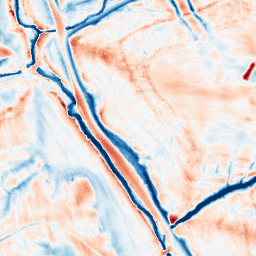
Category: edge_preserving
Decomposition family: guided
Decomposition parameters: radius: 8
eps: 0.001
Upsampling method: quartic
Upsampling parameters: scale: 8
Upsampling scale: 8